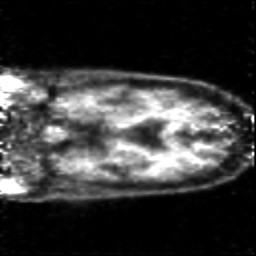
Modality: PET
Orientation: coronal
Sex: male
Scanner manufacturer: siemens